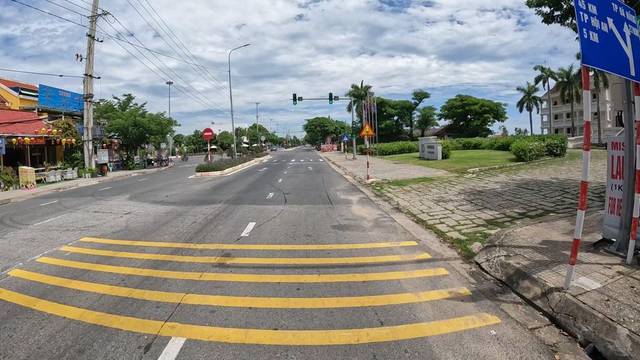
Region: Vietnam
Coordinates: 15.903, 108.354